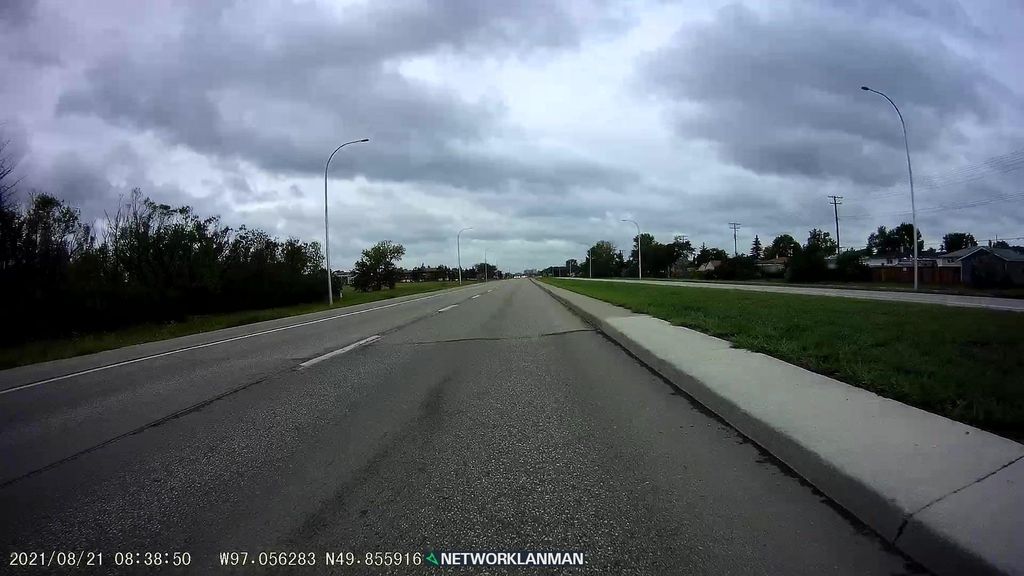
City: winnipeg